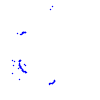
Particle: proton